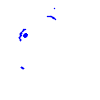
Particle: electron